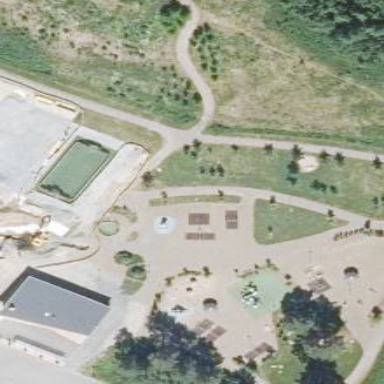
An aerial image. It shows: Playground area for leisure activities on the land.